Field crop: tomato
Growth stage: 1
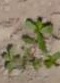
Species: portulaca